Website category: auto
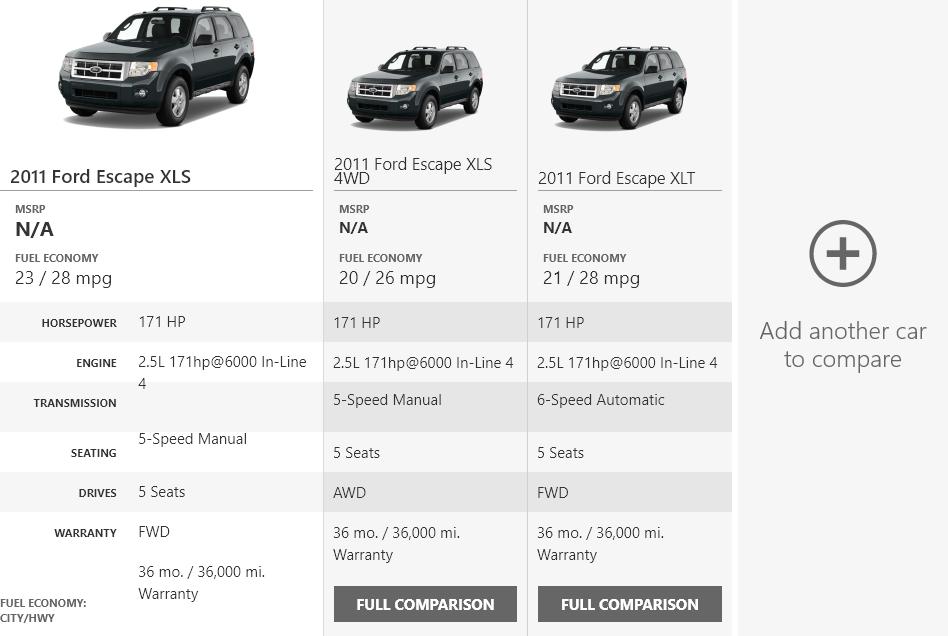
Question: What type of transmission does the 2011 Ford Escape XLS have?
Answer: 5-Speed Manual

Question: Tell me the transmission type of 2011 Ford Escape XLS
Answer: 5-Speed Manual

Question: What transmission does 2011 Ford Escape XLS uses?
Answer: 5-Speed Manual

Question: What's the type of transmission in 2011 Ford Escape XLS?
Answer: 5-Speed Manual

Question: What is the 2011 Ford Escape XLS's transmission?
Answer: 5-Speed Manual

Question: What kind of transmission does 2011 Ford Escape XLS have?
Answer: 5-Speed Manual

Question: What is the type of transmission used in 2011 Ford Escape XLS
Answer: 5-Speed Manual

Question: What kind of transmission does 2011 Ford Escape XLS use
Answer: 5-Speed Manual

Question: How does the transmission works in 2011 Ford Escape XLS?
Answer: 5-Speed Manual

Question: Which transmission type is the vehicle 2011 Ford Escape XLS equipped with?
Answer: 5-Speed Manual

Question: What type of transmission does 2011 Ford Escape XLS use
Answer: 5-Speed Manual

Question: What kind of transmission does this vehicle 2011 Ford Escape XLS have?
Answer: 5-Speed Manual

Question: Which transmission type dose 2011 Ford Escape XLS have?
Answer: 5-Speed Manual

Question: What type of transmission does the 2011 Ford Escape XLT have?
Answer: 6-Speed Automatic

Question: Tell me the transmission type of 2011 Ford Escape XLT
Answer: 6-Speed Automatic

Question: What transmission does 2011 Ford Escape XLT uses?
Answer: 6-Speed Automatic

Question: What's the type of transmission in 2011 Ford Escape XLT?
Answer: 6-Speed Automatic

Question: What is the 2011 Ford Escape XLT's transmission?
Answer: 6-Speed Automatic

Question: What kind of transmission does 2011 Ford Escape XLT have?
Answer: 6-Speed Automatic

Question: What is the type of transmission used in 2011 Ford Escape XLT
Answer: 6-Speed Automatic

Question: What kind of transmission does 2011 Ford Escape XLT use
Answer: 6-Speed Automatic

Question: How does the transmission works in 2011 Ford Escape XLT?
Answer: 6-Speed Automatic

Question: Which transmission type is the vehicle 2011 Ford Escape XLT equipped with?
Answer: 6-Speed Automatic

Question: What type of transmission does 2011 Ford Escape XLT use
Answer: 6-Speed Automatic

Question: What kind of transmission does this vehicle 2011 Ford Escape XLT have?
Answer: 6-Speed Automatic

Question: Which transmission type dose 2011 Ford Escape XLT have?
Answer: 6-Speed Automatic

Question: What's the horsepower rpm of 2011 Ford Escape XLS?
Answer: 171 HP

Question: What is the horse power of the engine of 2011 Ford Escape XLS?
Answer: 171 HP

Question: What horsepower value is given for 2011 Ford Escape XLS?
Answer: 171 HP

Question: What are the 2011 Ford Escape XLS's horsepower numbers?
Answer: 171 HP

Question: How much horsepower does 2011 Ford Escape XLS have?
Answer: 171 HP

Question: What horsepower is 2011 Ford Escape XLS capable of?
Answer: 171 HP

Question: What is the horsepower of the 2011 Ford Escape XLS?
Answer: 171 HP

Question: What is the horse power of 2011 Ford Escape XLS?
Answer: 171 HP

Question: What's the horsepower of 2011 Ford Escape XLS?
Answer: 171 HP

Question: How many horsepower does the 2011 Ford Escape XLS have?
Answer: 171 HP

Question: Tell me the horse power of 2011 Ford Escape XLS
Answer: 171 HP

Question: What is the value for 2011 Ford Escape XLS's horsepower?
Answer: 171 HP

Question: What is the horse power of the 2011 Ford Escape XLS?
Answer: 171 HP

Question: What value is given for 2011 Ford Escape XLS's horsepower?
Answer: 171 HP

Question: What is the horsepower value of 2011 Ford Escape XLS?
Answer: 171 HP

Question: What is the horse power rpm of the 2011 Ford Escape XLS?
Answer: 171 HP

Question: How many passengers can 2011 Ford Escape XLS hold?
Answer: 5 Seats

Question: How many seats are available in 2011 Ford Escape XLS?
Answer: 5 Seats

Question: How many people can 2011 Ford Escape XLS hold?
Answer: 5 Seats

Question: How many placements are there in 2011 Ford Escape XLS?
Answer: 5 Seats

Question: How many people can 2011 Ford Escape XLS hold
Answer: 5 Seats

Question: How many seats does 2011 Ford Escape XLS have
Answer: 5 Seats

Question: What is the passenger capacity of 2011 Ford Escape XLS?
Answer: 5 Seats

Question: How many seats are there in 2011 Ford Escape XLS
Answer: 5 Seats

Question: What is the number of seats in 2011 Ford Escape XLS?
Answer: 5 Seats

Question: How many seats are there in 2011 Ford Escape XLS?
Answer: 5 Seats

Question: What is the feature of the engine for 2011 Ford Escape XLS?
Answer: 2.5L 171hp@6000 In-Line 4

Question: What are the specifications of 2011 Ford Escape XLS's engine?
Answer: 2.5L 171hp@6000 In-Line 4

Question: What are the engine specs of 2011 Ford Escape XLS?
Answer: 2.5L 171hp@6000 In-Line 4

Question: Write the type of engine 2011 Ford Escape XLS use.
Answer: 2.5L 171hp@6000 In-Line 4

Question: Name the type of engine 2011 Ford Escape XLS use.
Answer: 2.5L 171hp@6000 In-Line 4

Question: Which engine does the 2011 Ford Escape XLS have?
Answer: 2.5L 171hp@6000 In-Line 4

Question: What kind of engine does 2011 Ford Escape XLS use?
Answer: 2.5L 171hp@6000 In-Line 4

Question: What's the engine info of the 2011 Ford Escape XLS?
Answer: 2.5L 171hp@6000 In-Line 4

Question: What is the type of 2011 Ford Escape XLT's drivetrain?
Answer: FWD

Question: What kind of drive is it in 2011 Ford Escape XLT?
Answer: FWD

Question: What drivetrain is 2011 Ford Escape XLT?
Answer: FWD

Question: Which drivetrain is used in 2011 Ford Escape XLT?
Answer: FWD